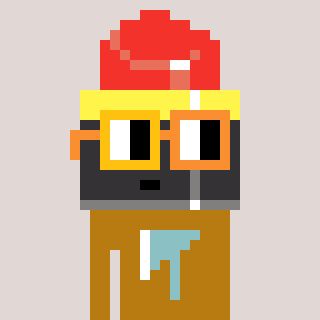
a pixel art character with square yellow and orange glasses, a lipstick-shaped head and a gold-colored body on a warm background